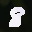
Label: 8